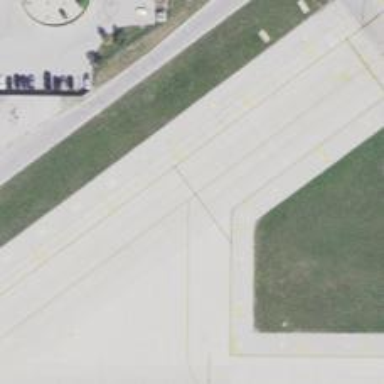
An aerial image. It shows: View of taxiway at the airport.